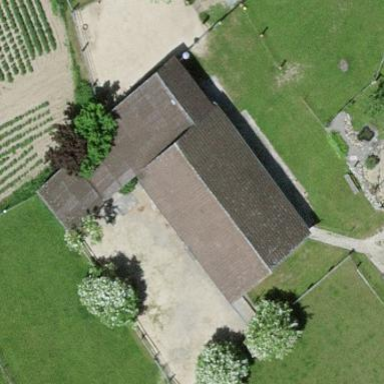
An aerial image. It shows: Farm auxiliary building.